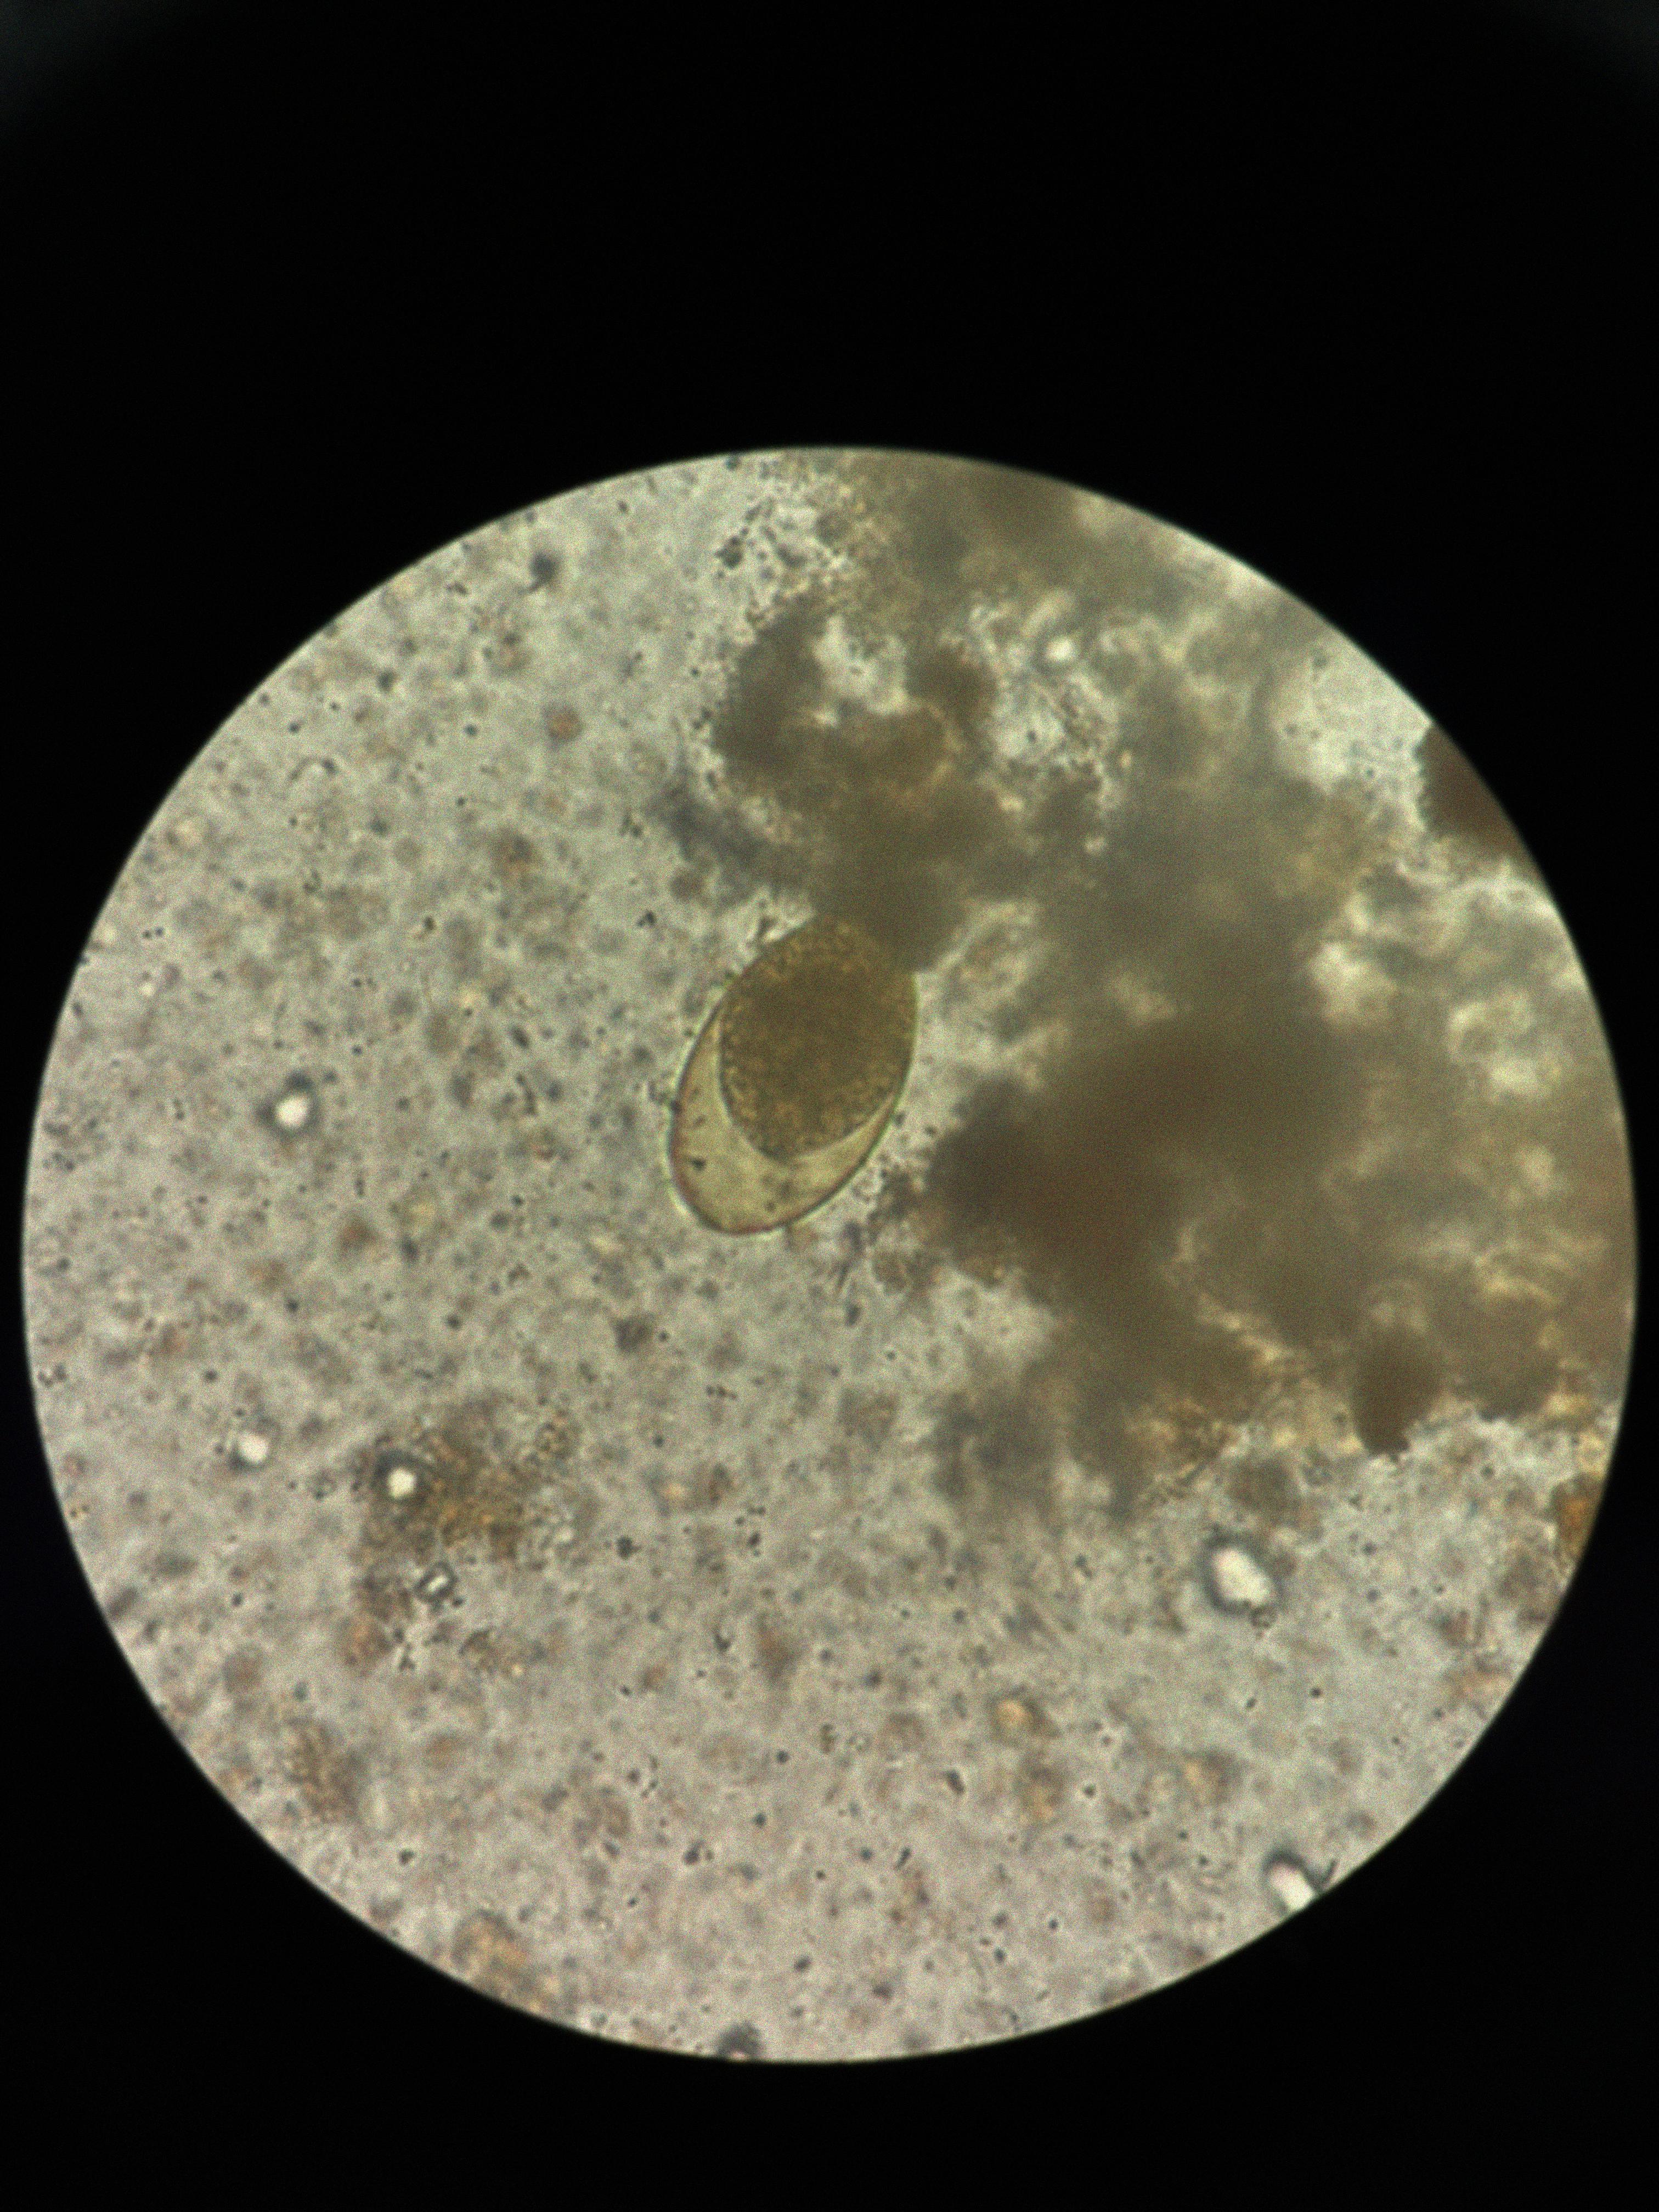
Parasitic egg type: Fasciolopsis buski